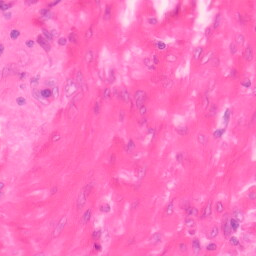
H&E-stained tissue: Colon